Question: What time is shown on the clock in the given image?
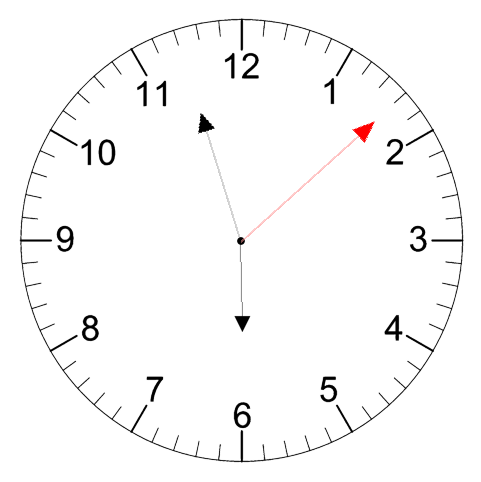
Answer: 05:57:08